Field crop: maize
Growth stage: 2
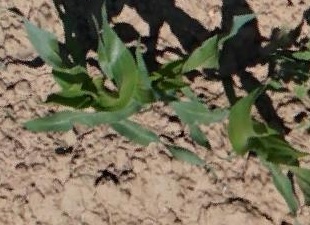
Species: maize